Question: Please see the attached screenshot which illustrates a TToolBar from one of my programs:

Notice the last two images of the Toolbar, they are disabled. The way they have been drawn to appear disabled is not very appealing, in fact in the Delphi IDE some of the images look the same.
The issue I have with it is I want my application to look a lot cleaner. The way the disabled items are drawn doesn't look very good. The TToolBar allows to set a disabled TImageList, I tried making my images black & white but they didn't look right, and would rather not have to always make the images black and white (time and effort). This problem also shows in my menus and popup menus, which don't allow for disabled images anyway.
Is there a way to paint the disabled items to look better on the eye?
If possible I would rather not look to use 3rd Party Controls. I know the Jedi Components allow disabled images for the menu etc, but would prefer a way to not resort too 3rd Party Components, when possible I would much prefer to use the standard issue VCL, especially as sometimes I use the TActionMainMenuBar to draw Office Style menus, which match the TToolBar when DrawingStyle is set to gradient.
I have accepted RRUZ's answer, is it possible though to accept David's answer as well, both are very good answers and would like the answer to be shared between them if possible.
Thanks.
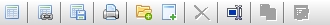
Answer: Sometime Ago i wrote a patch to fix this behavior. the key is patch the code of the <URL> app, but instead of patch a bpl IDE in this case we patch the function in memory.
Just include this unit in your project
'''
unit uCustomImageDrawHook;
interface
uses
Windows,
SysUtils,
Graphics,
ImgList,
CommCtrl,
Math;
implementation
type
TJumpOfs = Integer;
PPointer = ^Pointer;
PXRedirCode = ^TXRedirCode;
TXRedirCode = packed record
Jump: Byte;
Offset: TJumpOfs;
end;
PAbsoluteIndirectJmp = ^TAbsoluteIndirectJmp;
TAbsoluteIndirectJmp = packed record
OpCode: Word;
Addr: PPointer;
end;
TCustomImageListHack = class(TCustomImageList);
var
DoDrawBackup : TXRedirCode;
function GetActualAddr(Proc: Pointer): Pointer;
begin
if Proc <> nil then
begin
if (Win32Platform = VER_PLATFORM_WIN32_NT) and (PAbsoluteIndirectJmp(Proc).OpCode = $25FF) then
Result := PAbsoluteIndirectJmp(Proc).Addr^
else
Result := Proc;
end
else
Result := nil;
end;
procedure HookProc(Proc, Dest: Pointer; var BackupCode: TXRedirCode);
var
n: DWORD;
Code: TXRedirCode;
begin
Proc := GetActualAddr(Proc);
Assert(Proc <> nil);
if ReadProcessMemory(GetCurrentProcess, Proc, @BackupCode, SizeOf(BackupCode), n) then
begin
Code.Jump := $E9;
Code.Offset := PAnsiChar(Dest) - PAnsiChar(Proc) - SizeOf(Code);
WriteProcessMemory(GetCurrentProcess, Proc, @Code, SizeOf(Code), n);
end;
end;
procedure UnhookProc(Proc: Pointer; var BackupCode: TXRedirCode);
var
n: Cardinal;
begin
if (BackupCode.Jump <> 0) and (Proc <> nil) then
begin
Proc := GetActualAddr(Proc);
Assert(Proc <> nil);
WriteProcessMemory(GetCurrentProcess, Proc, @BackupCode, SizeOf(BackupCode), n);
BackupCode.Jump := 0;
end;
end;
procedure Bitmap2GrayScale(const BitMap: TBitmap);
type
TRGBArray = array[0..32767] of TRGBTriple;
PRGBArray = ^TRGBArray;
var
x, y, Gray: Integer;
Row : PRGBArray;
begin
BitMap.PixelFormat := pf24Bit;
for y := 0 to BitMap.Height - 1 do
begin
Row := BitMap.ScanLine[y];
for x := 0 to BitMap.Width - 1 do
begin
Gray := (Row[x].rgbtRed + Row[x].rgbtGreen + Row[x].rgbtBlue) div 3;
Row[x].rgbtRed := Gray;
Row[x].rgbtGreen := Gray;
Row[x].rgbtBlue := Gray;
end;
end;
end;
//from ImgList.GetRGBColor
function GetRGBColor(Value: TColor): DWORD;
begin
Result := ColorToRGB(Value);
case Result of
clNone:
Result := CLR_NONE;
clDefault:
Result := CLR_DEFAULT;
end;
end;
procedure New_Draw(Self: TObject; Index: Integer; Canvas: TCanvas; X, Y: Integer; Style: Cardinal; Enabled: Boolean);
var
MaskBitMap : TBitmap;
GrayBitMap : TBitmap;
begin
with TCustomImageListHack(Self) do
begin
if not HandleAllocated then Exit;
if Enabled then
ImageList_DrawEx(Handle, Index, Canvas.Handle, X, Y, 0, 0, GetRGBColor(BkColor), GetRGBColor(BlendColor), Style)
else
begin
GrayBitMap := TBitmap.Create;
MaskBitMap := TBitmap.Create;
try
GrayBitMap.SetSize(Width, Height);
MaskBitMap.SetSize(Width, Height);
GetImages(Index, GrayBitMap, MaskBitMap);
Bitmap2GrayScale(GrayBitMap);
BitBlt(Canvas.Handle, X, Y, Width, Height, MaskBitMap.Canvas.Handle, 0, 0, SRCERASE);
BitBlt(Canvas.Handle, X, Y, Width, Height, GrayBitMap.Canvas.Handle, 0, 0, SRCINVERT);
finally
GrayBitMap.Free;
MaskBitMap.Free;
end;
end;
end;
end;
procedure HookDraw;
begin
HookProc(@TCustomImageListHack.DoDraw, @New_Draw, DoDrawBackup);
end;
procedure UnHookDraw;
begin
UnhookProc(@TCustomImageListHack.DoDraw, DoDrawBackup);
end;
initialization
HookDraw;
finalization
UnHookDraw;
end.
'''
and the result will be